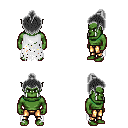
a pixel art fantasy rpg character, male body template, orc, green skin, white tattered cape, gold greaves, gray short topknot hairstyle, four views (front, back, left, right), 2x2 character sprite sheet, small pixel art, hard edges, no anti-aliasing